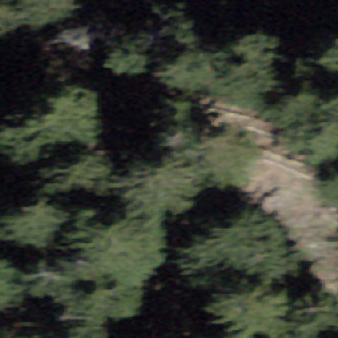
Label: other